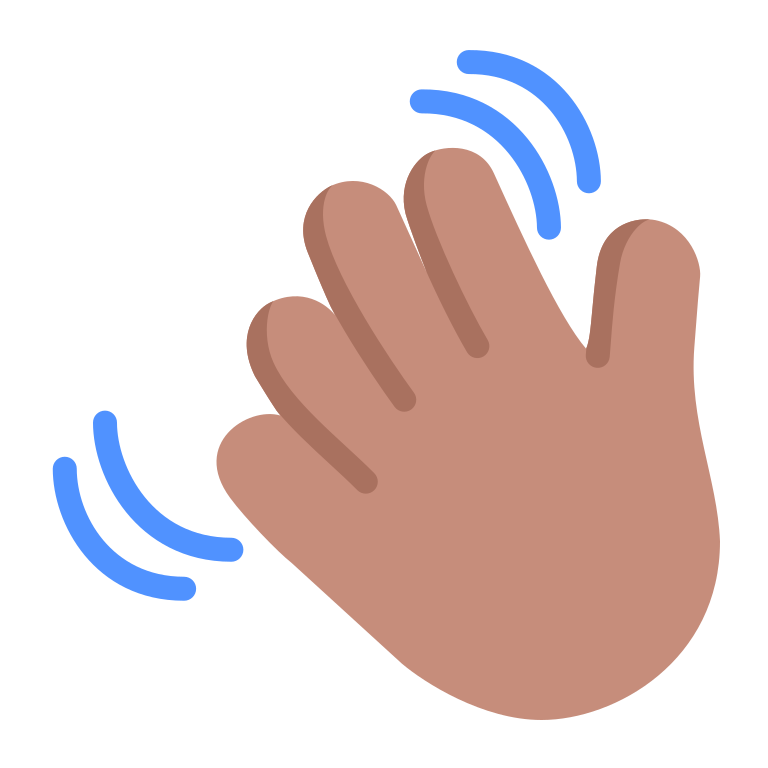
waving hand flat